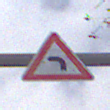
Verkehrszeichen: KurveLinks
Umgebung: Outdoor, Nature
Tageszeit: Midday
Wetter: PartlyCloudy
Licht: Natural
Jahreszeit: NotSpecified
Kontrast: MediumContrast